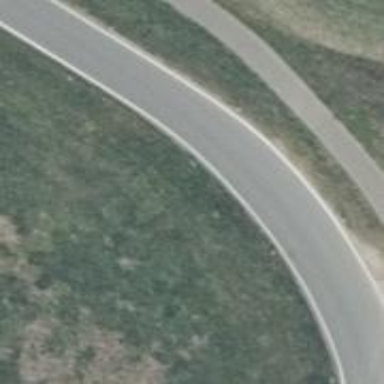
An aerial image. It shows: Secondary road with asphalt surface.